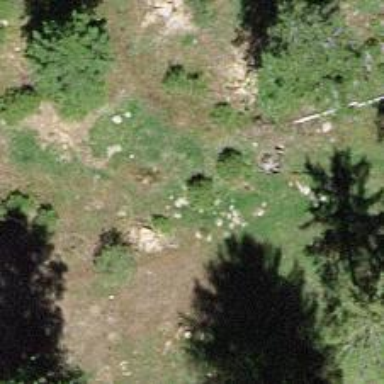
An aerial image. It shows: Single tag "natural: tree."